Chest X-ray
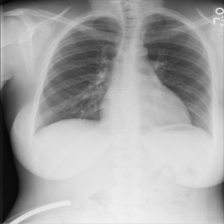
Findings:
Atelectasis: negative
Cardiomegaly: negative
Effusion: negative
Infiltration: negative
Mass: negative
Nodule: negative
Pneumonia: negative
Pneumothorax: negative
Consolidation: negative
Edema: negative
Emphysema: negative
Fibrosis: negative
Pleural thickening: negative
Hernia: negative